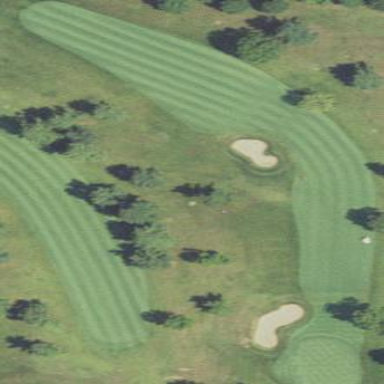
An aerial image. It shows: Golf fairway surrounded by grass.